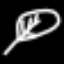
Label: leaf